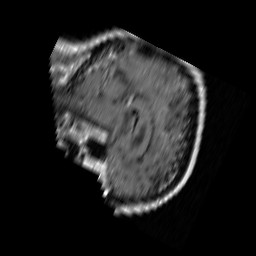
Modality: T1w
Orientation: sagittal
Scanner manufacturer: siemens
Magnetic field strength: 1.5 T
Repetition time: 0.645 s
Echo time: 0.012 s